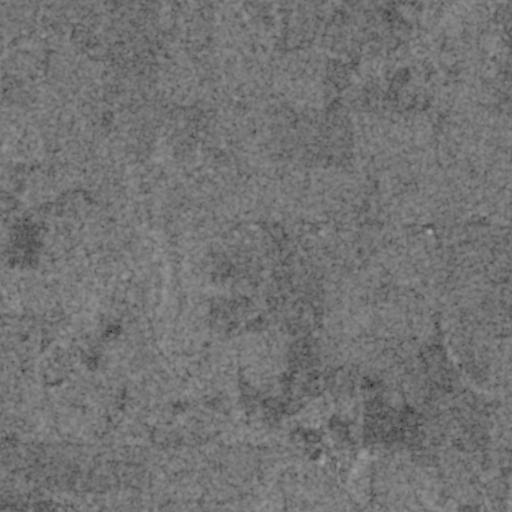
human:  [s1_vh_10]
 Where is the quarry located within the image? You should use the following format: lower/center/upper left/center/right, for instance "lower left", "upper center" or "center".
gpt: The quarry is located in the lower right of the image.
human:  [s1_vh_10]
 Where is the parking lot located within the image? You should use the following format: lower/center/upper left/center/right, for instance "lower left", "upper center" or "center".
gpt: There is no parking lot in the image.

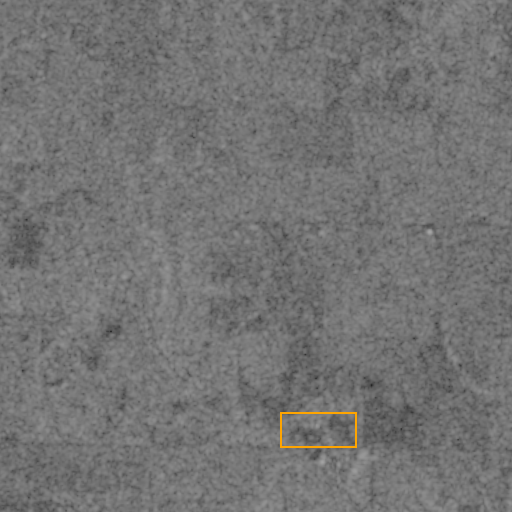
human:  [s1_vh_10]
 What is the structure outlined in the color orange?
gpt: The structure outlined in orange is a quarry.
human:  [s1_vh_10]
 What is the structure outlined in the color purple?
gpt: There is no purple outline.